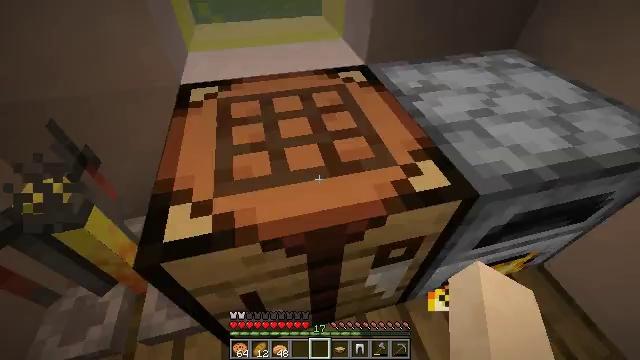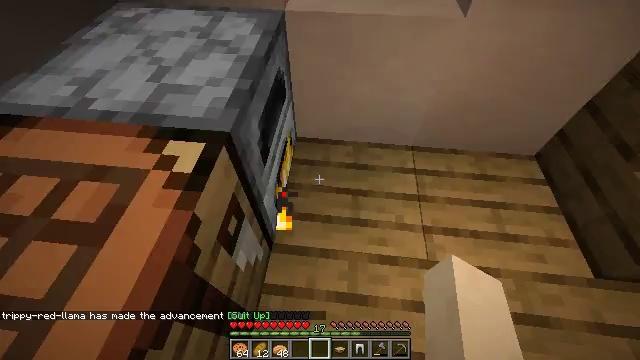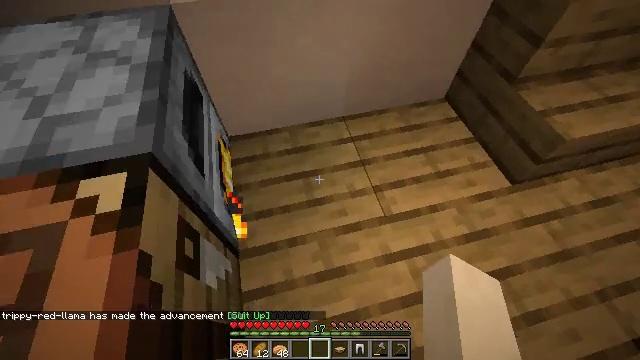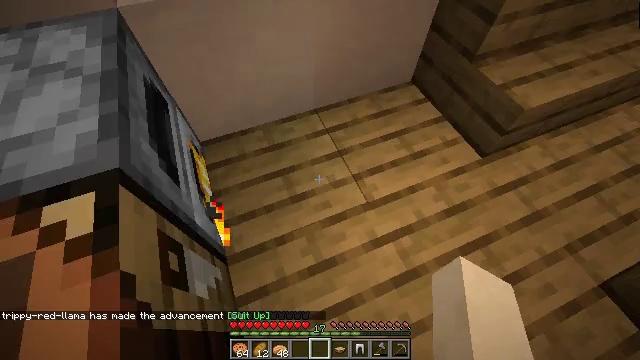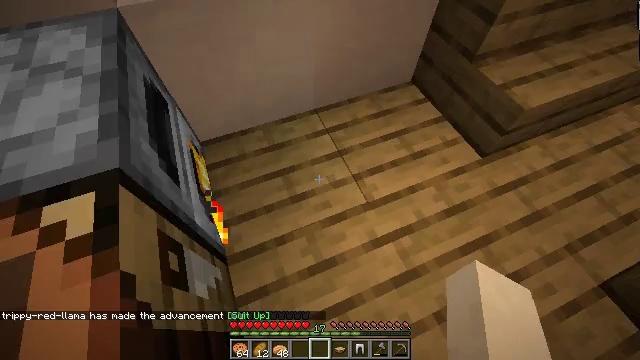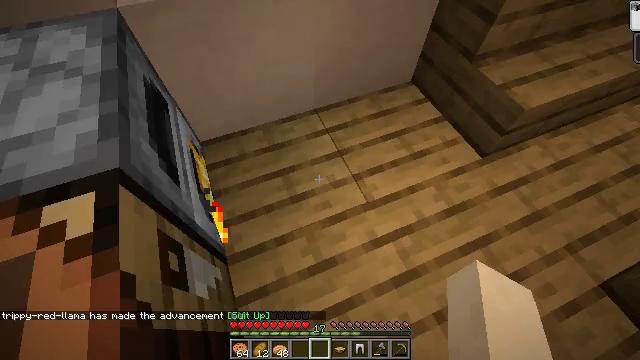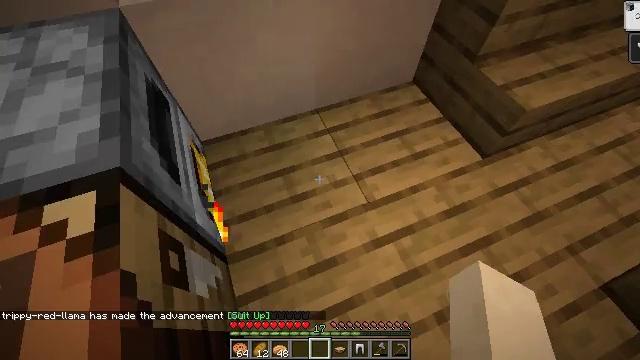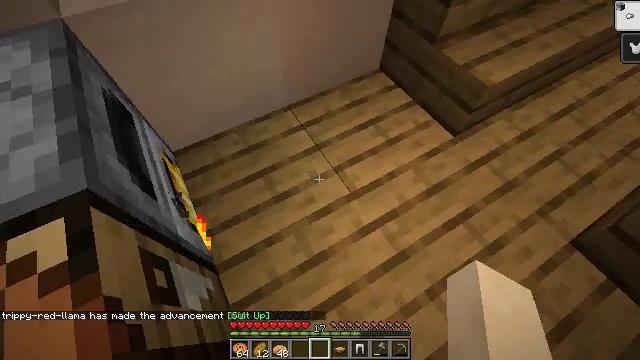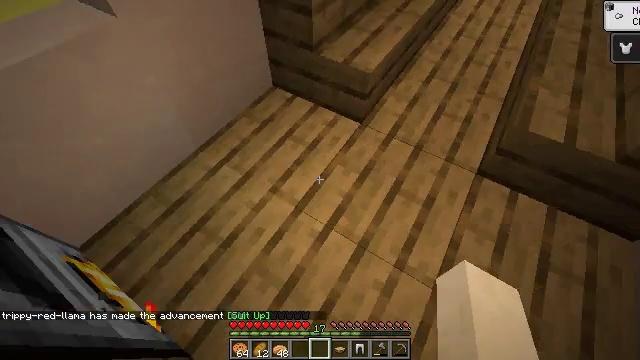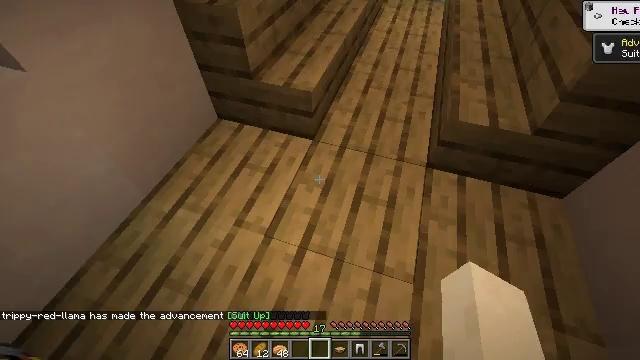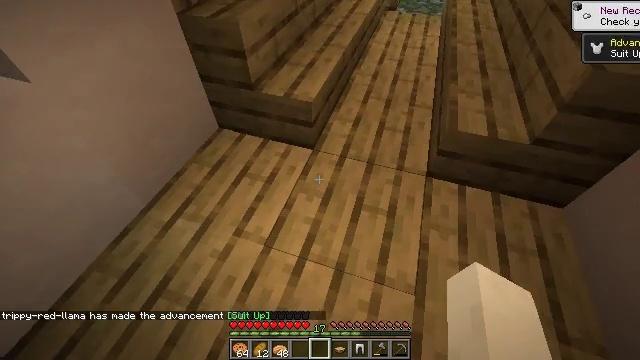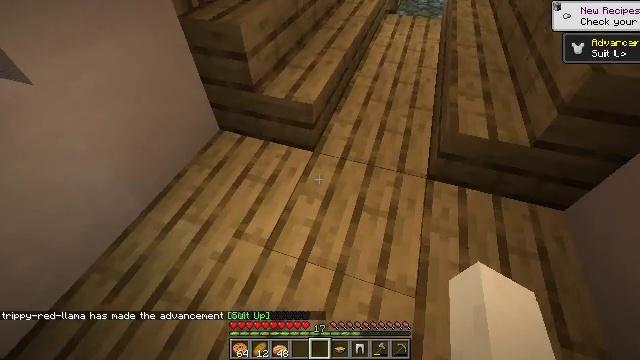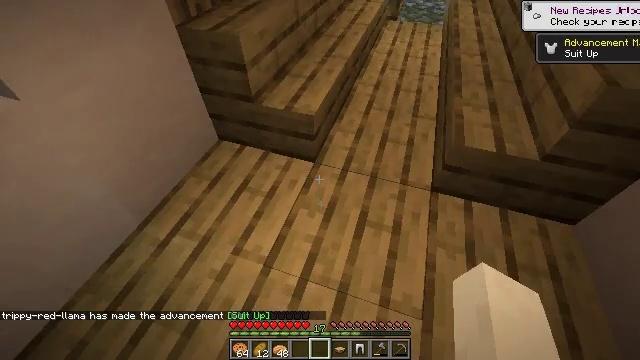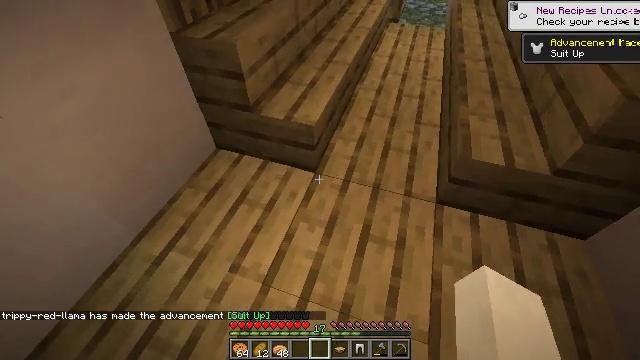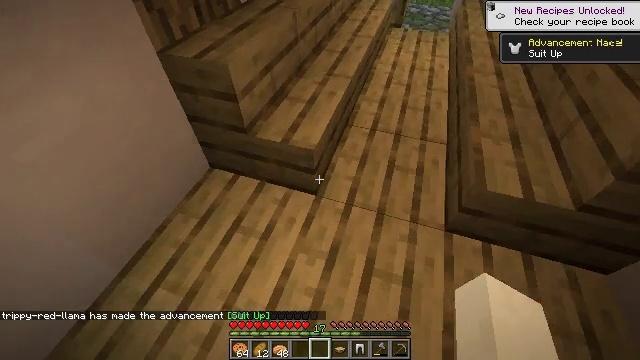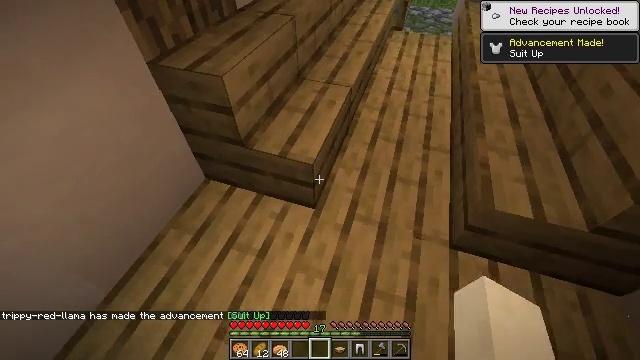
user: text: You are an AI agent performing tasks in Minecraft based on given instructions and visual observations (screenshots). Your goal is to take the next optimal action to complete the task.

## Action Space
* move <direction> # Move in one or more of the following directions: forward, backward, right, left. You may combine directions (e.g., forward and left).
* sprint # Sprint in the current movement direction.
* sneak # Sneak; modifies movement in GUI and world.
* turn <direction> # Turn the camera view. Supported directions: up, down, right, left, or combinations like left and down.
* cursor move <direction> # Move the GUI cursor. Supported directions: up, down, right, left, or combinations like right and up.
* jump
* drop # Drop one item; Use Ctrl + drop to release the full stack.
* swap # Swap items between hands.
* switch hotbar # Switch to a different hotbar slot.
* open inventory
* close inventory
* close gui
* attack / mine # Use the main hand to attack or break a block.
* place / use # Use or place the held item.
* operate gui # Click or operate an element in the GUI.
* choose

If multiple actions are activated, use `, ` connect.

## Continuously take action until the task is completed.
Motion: motion action
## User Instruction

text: Drop leather leggings.
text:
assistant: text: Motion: turn right and down, open inventory
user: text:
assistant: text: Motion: turn right and down
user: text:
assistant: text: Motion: turn right and down
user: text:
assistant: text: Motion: no_op
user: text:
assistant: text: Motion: no_op
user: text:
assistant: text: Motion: no_op
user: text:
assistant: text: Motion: turn right and down
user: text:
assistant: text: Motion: turn right and up
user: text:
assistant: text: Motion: turn right and up
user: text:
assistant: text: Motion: turn up
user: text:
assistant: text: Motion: no_op
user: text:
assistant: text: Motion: move forward
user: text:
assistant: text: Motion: move forward
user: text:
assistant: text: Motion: move forward
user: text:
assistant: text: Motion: move forward
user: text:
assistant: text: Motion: no_op
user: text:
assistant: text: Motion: no_op
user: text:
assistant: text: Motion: no_op
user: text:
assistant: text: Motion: no_op
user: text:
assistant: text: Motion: turn right and up
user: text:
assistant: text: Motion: turn right and up
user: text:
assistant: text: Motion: turn right and up
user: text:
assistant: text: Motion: move forward
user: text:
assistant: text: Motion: move forward
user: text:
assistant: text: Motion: move forward
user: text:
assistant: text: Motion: move forward
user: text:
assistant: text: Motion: move forward
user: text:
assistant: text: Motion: move forward
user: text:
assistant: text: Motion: move forward
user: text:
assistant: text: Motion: move forward, turn left and up